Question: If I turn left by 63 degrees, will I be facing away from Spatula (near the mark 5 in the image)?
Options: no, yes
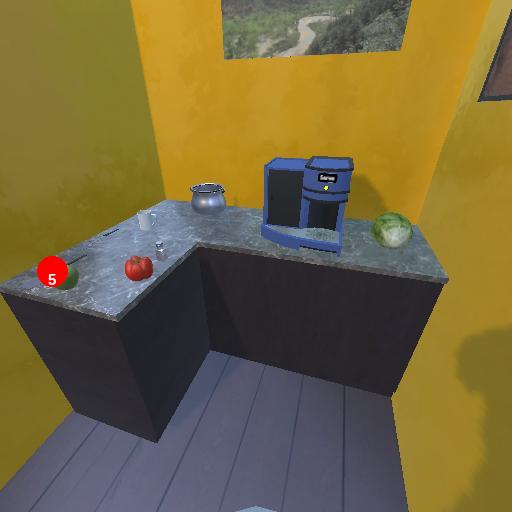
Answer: no